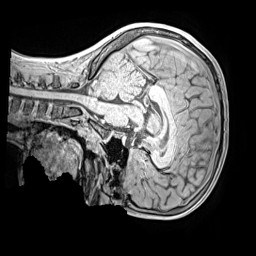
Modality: MP2RAGE
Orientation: sagittal
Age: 11
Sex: male
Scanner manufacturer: siemens
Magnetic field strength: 3 T
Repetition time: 4 s
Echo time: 0.00299 s